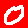
Digit: 0